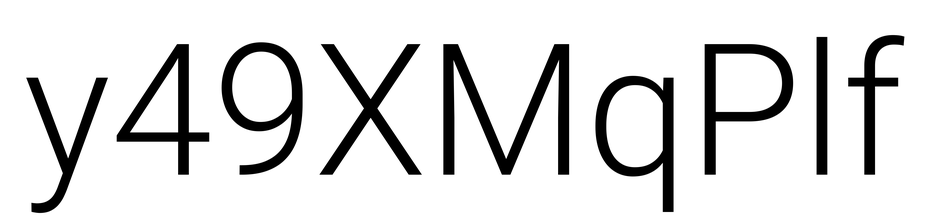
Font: Roboto_Light